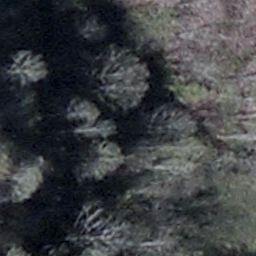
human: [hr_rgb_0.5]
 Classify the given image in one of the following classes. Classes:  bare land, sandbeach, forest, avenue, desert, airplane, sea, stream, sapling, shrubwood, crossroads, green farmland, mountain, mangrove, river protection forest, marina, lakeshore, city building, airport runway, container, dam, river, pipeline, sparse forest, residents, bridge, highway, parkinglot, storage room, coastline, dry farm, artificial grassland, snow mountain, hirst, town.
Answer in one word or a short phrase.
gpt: shrubwood